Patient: sex M, age 58
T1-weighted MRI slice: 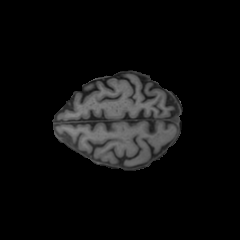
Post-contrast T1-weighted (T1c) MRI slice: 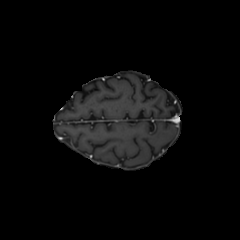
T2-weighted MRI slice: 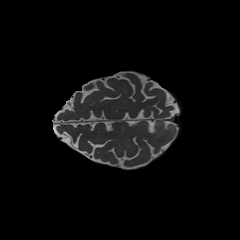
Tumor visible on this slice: no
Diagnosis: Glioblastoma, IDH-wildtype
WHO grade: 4